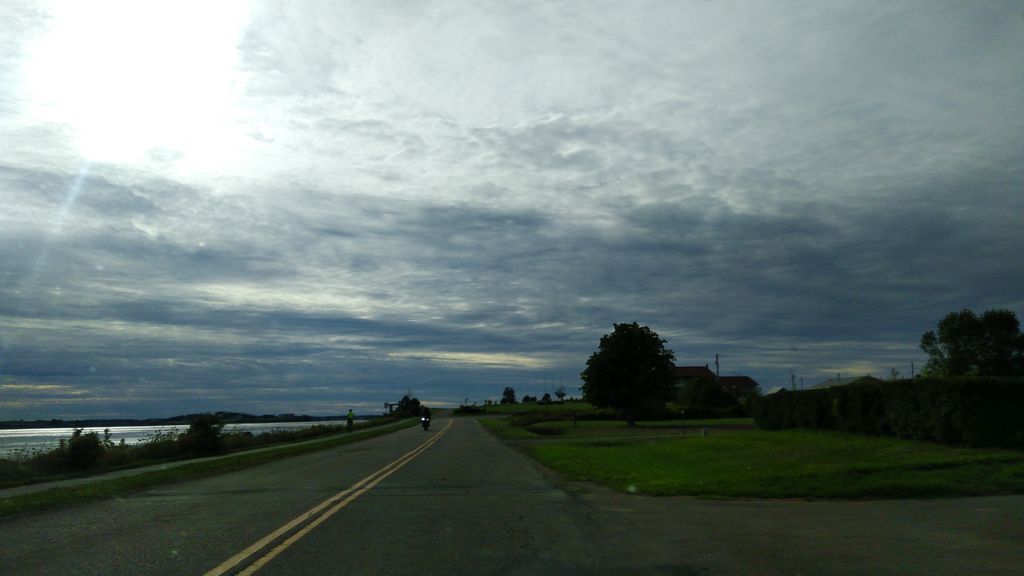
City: charlottetown